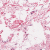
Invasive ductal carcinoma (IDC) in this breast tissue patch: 0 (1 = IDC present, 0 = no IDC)